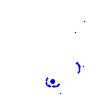
Particle: pion